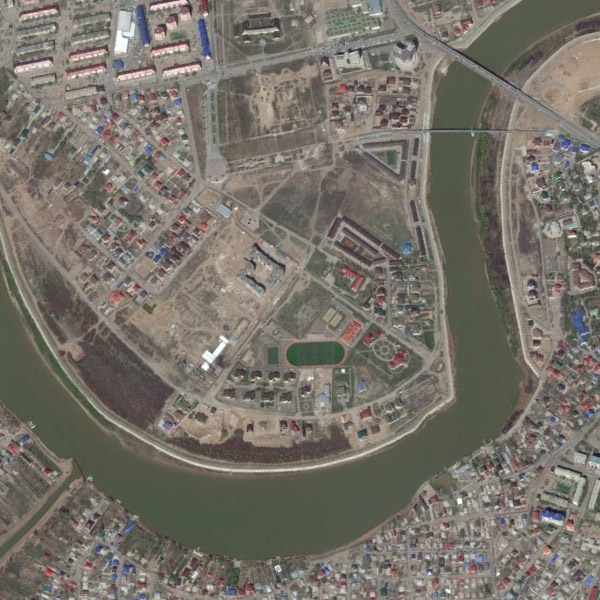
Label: River